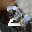
Label: 2